Question: I am developing an iPhone app that consists of 'UICollectionViews' on 'UITableView'
To make each Collection scrolls horizontally . All steps are work perfectly except when I start to scroll each 'UICollectionView' the 'UICollectionViewCell' method is reuse and
I am getting a problem with the label , the problem in the image below
I faced this issue with the title of each collection on scrolling the table view and I did this
'''
NSString *CellIdentifier = [NSString stringWithFormat:@"CellId%d%d",indexPath.row,indexPath.section];
TableViewCell *cell = (TableViewCell *)[tableView dequeueReusableCellWithIdentifier:CellIdentifier];
if(!cell)
{
cell = [[TableViewCell alloc] initWithStyle:UITableViewCellStyleDefault reuseIdentifier:CellIdentifier];
}
'''
I assigned unique identifier to each cell , there is any suggestions that can help ? :)
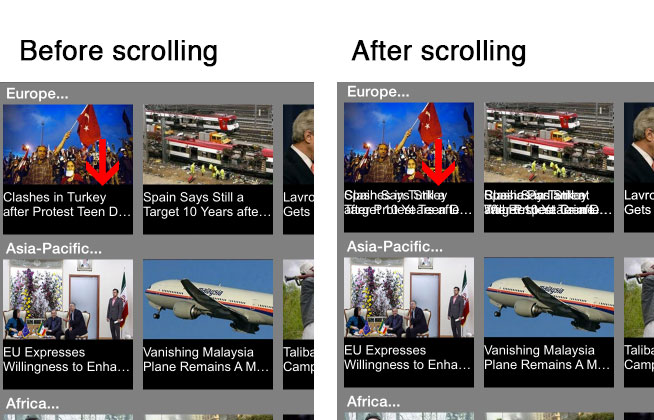
Answer: Add this code in 'cellForRoAtIndexPath' methods
'''
for (UIView *v in [cell subviews])
[v removeFromSuperview];
'''
Tell me if its working or not :)